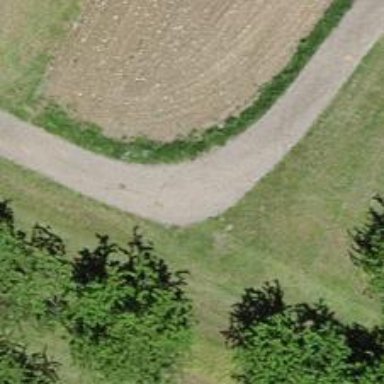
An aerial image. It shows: Well-maintained track road of grade 1.